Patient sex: M
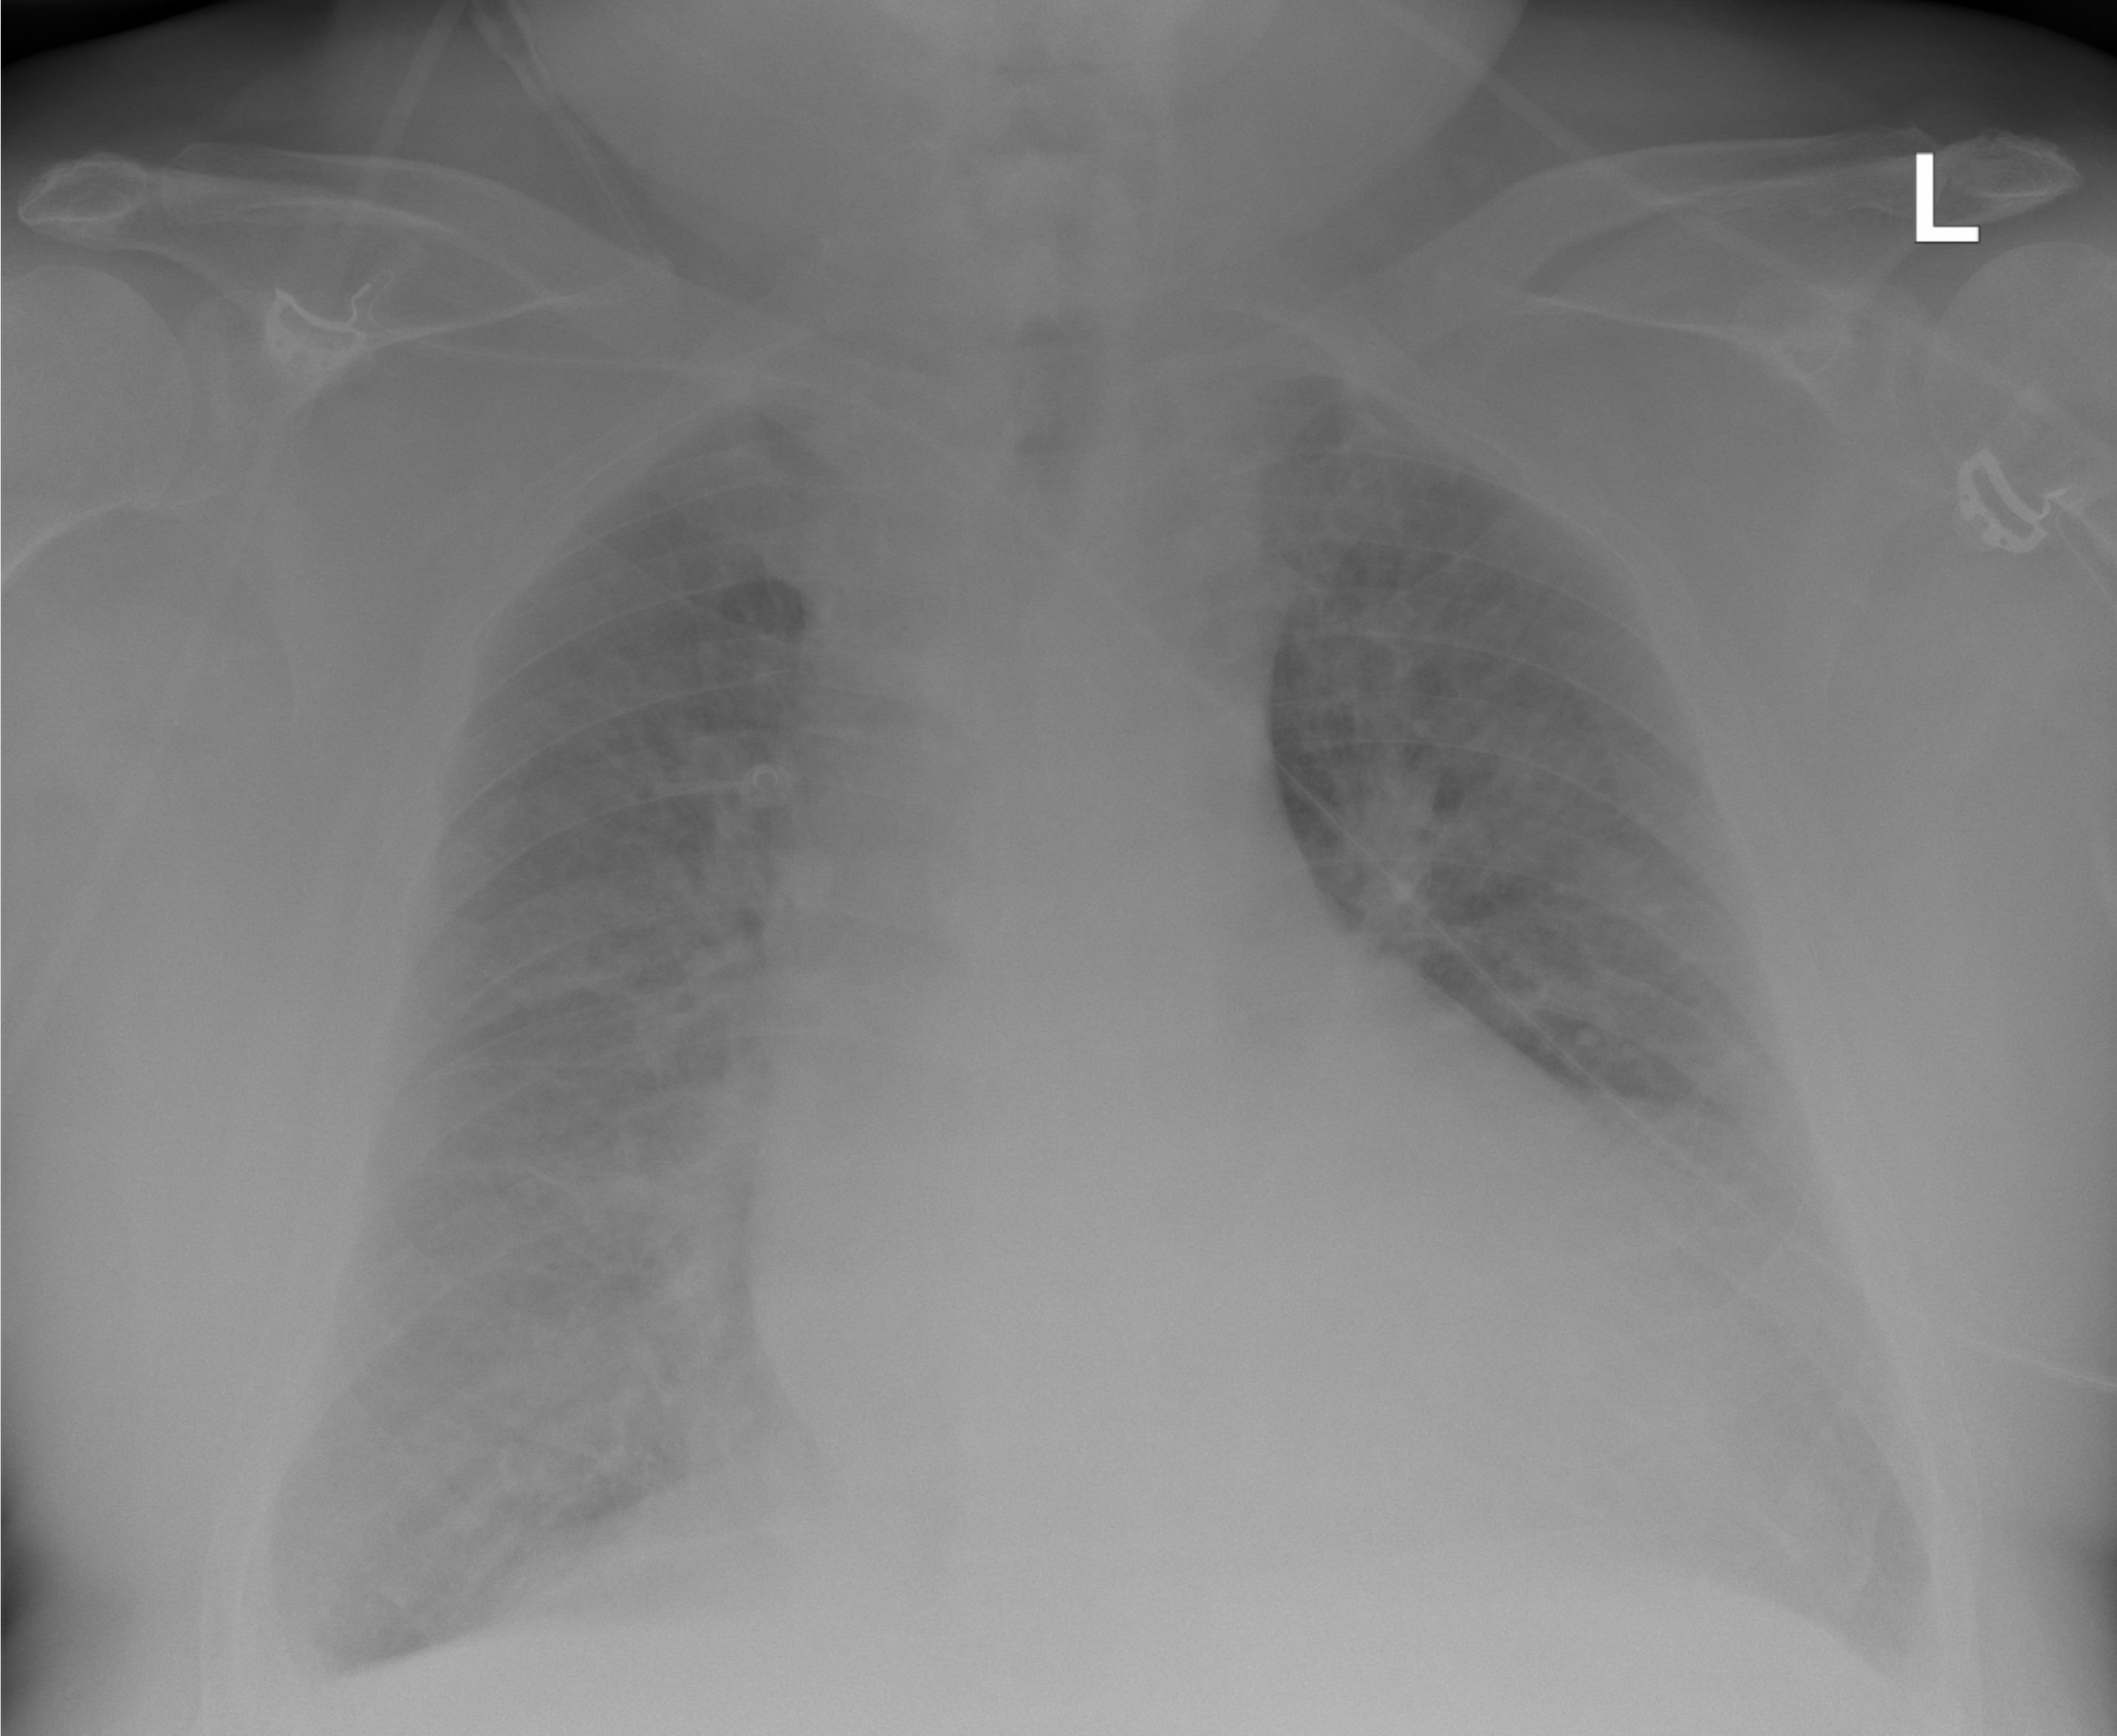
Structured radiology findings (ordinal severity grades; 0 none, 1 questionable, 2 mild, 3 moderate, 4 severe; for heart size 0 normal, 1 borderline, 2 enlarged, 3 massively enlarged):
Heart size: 2
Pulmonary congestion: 3
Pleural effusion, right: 1
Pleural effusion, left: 1
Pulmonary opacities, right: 2
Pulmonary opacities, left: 2
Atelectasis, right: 1
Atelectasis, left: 1